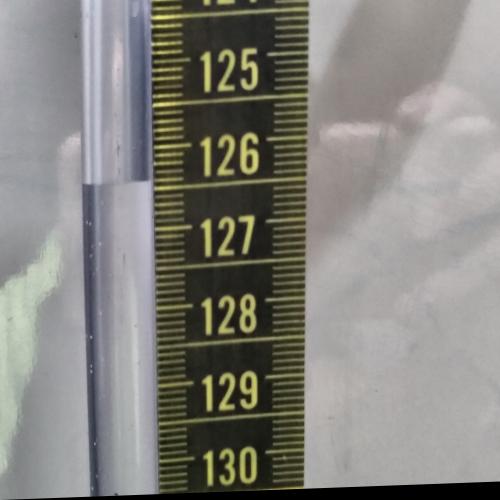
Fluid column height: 126.4 cm